Question: I have the following array that is in PHP (this is a print_r() output).
I'm currently struggling to loop through this data - need to be able to process each part and access the values in each array item. How can I do this.
I've tried the following unsuccessfully...
'''
foreach (array as $key => $value) {
echo $key;
}
'''

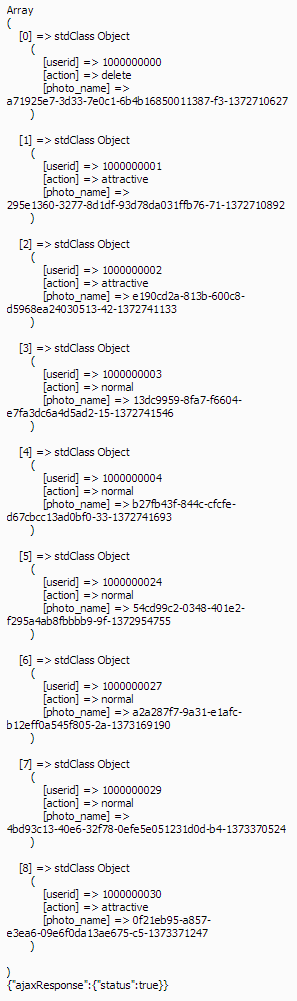
Answer: Try this. Since you have an array of objects, you should be able to access each object property using ->
'''
foreach($array as $value) {
echo $value -> userid;
}
'''
It should echo out all the user id in that array of objects